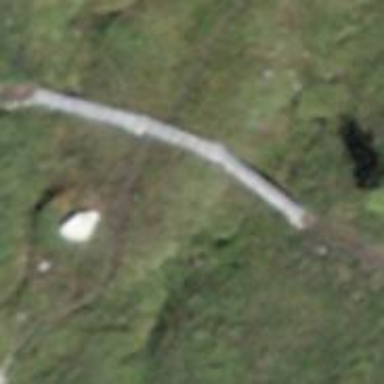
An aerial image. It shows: Boardwalk bridge over path.